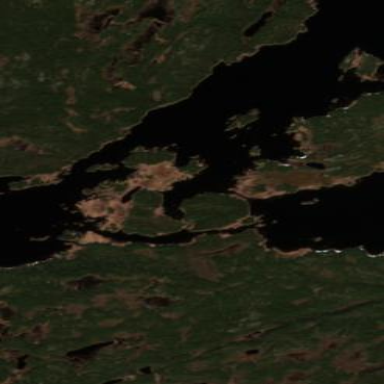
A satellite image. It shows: Islet surrounded by woodland.